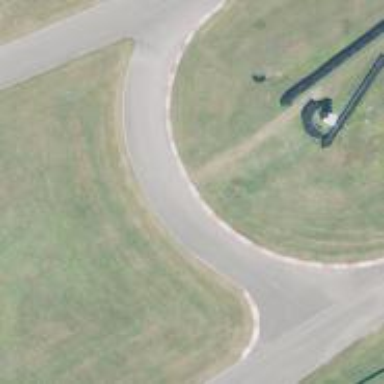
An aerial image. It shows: Raceway for motor sports.